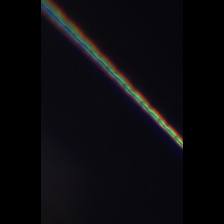
Taxon: Psuedo-nitzschia
Group: Diatoms